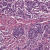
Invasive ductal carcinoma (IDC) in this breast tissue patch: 1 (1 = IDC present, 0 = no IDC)